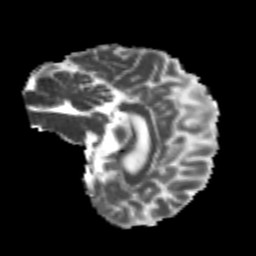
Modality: MD
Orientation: sagittal
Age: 25
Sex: male
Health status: healthy
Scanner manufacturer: philips
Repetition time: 7.386 s
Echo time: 0.08599 s